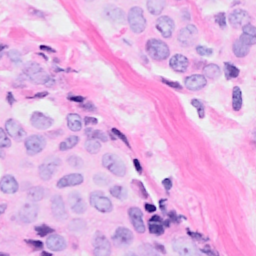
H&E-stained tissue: Breast